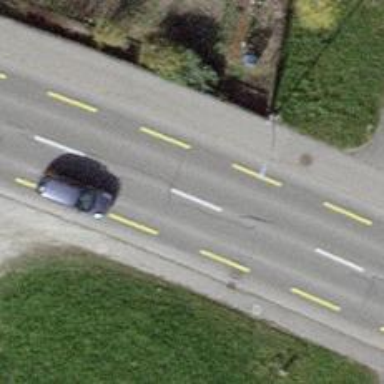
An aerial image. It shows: Primary road with asphalt surface. It has sidewalks on both sides and soft lane designated for cycling.